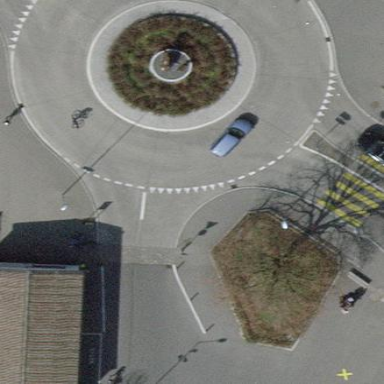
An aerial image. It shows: Primary highway with asphalt surface leading to roundabout.